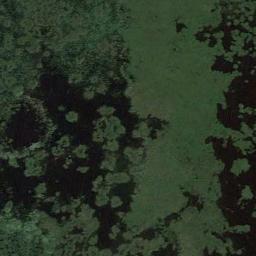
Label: wetland